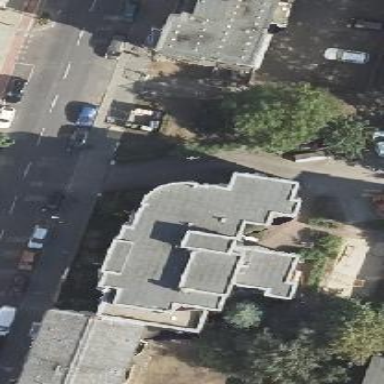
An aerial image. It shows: Residential building with flat roof. The building's color is white.